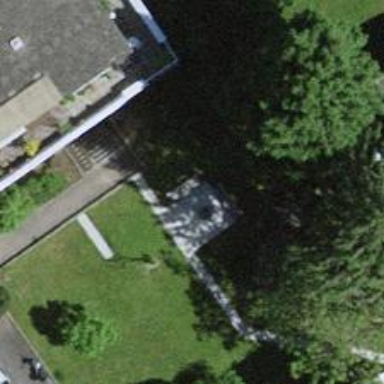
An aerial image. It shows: Bench.